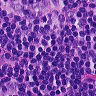
Metastatic tissue present: no